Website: slack
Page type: payment
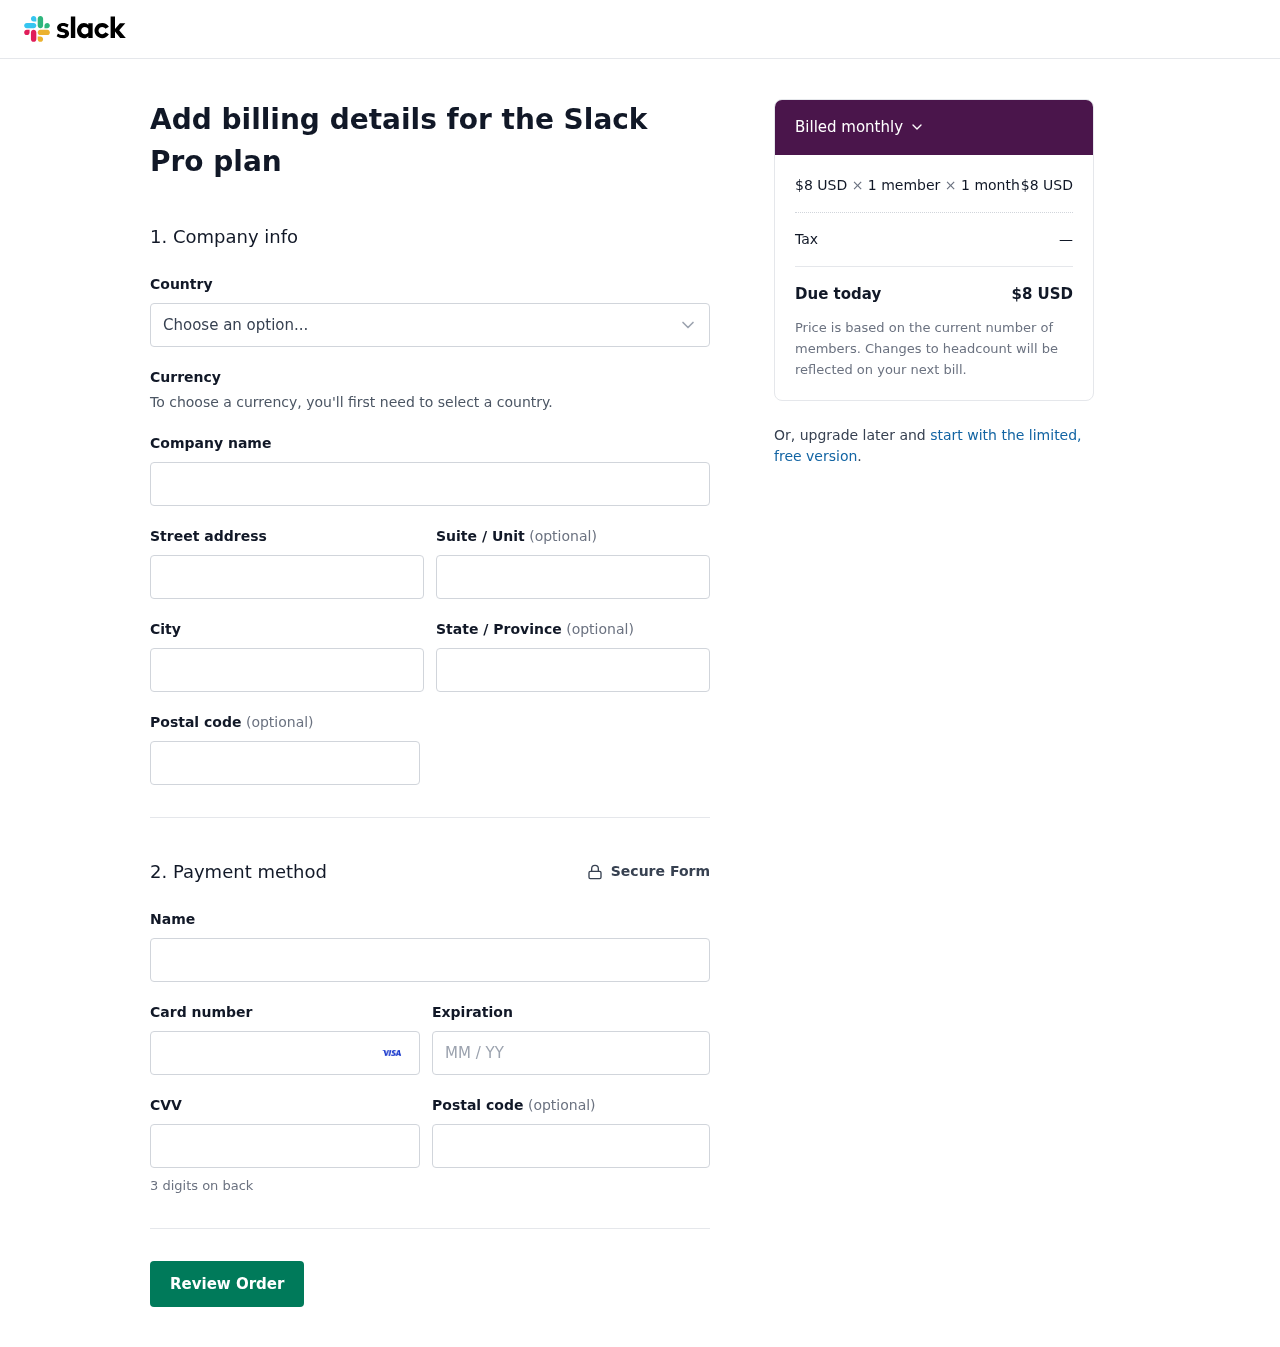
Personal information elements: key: PII_COUNTRY
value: United States
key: PII_STREET
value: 90820 Kayla Causeway
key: PII_STREET2
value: Suite 385
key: PII_CITY
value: South Jamesside
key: PII_STATE
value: South Dakota
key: PII_POSTCODE
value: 88290
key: PII_FULLNAME
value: Karen Wagner
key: PII_CARD_NUMBER
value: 4666 7773 5869 2051
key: PII_CARD_EXPIRY
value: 07/26
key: PII_CARD_CVV
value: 798
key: PII_POSTCODE2
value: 55530
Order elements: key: ORDER_PRICE_PER_MEMBER
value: $8 USD
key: ORDER_NUM_MEMBERS
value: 1 member
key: ORDER_NUM_MONTHS
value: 1 month
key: ORDER_SUBTOTAL
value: $8 USD
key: ORDER_TAX
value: —
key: ORDER_TOTAL
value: $8 USD